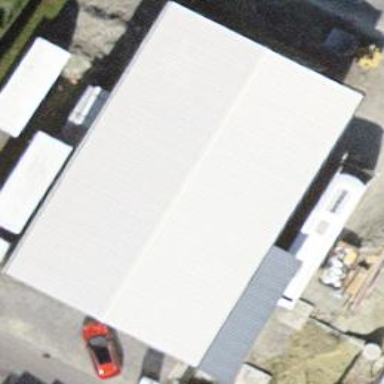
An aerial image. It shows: Warehouse.